Question: I'm working on A* pathfinding for a grid based top-down game. The issue I've came across is probably easiest to understand in the image below. Asterisks are players/NPCs. The yellow asterisk is the current NPC that wants to path to the X. The red asterisks are NPCs that in this case are obstacles. Yellow cells are walls, white cells are floor. While the entire path to the goal is indeed unreachable, I'm still wanting to get a path to the next best location (in this case, spot numbered 8).
I can easily have it path around obstacles, but not sure how to do exactly as I describe. If I stop it once it's hit an obstacle, it doesn't perform properly by stopping at 3. If I re-path to the tile in the closed list with the lowest distance from the end goal, if the end goal is on the other side of a wall as an example it can mess things up quite bad as well.
Any suggestions? I feel like I'm missing something otherwise obvious, so please forgive an idiocy here.

Thanks,
Tim
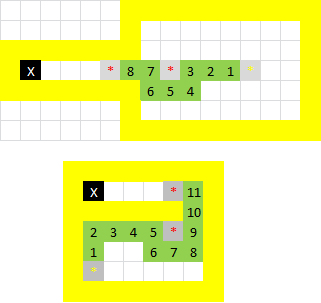
Answer: Here's an idea, based on <URL>:
First, solve the shortest-path problem for all vertices of a graph that has no NPCs. You can use a single application of <URL> starting from the goal node to get the shortest path to/from the goal at each vertex.
Then attempt to find the shortest path in the full problem. Use A* with the shortest path information obtained by running Dijkstra's as the heuristic; it's admissible as the shortest path in the problem with NPCs is always at least as long as the shortest path in the relaxed problem. Keep track of the best path so far and return that when the search space is exhausted (as I posted in the comment).
If you think this is expensive, then realize that you only have to run Dijkstra's once; you can reuse the information obtained for each run of A* on the same graph.
(Caveat emptor: I didn't try any of this out.)